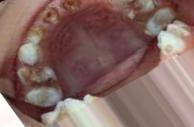
Condition: Caries